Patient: sex F, age 54
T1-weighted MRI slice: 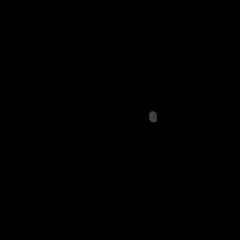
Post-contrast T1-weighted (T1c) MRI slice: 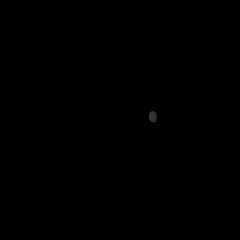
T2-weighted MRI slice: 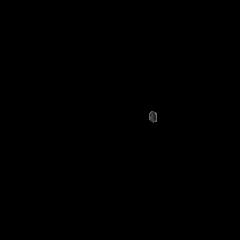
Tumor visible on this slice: no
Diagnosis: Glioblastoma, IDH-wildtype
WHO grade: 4